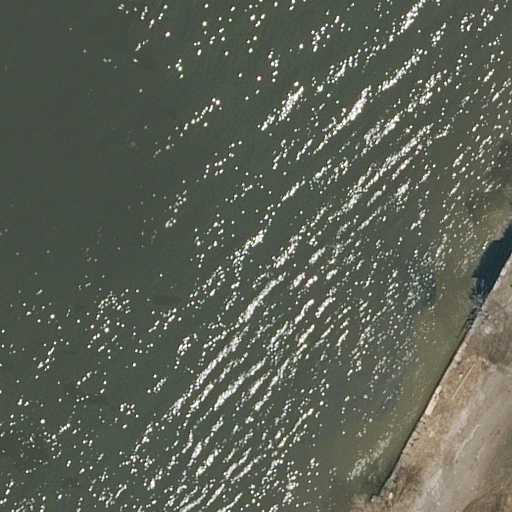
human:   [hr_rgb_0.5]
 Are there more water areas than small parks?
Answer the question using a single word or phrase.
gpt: yes

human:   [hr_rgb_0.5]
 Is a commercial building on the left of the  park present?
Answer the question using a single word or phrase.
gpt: no

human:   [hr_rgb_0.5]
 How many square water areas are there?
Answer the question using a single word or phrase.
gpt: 0

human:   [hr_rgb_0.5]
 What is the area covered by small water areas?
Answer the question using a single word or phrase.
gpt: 0m2

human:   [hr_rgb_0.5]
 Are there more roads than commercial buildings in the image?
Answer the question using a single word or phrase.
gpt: yes

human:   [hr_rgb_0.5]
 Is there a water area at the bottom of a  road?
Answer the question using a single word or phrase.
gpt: no

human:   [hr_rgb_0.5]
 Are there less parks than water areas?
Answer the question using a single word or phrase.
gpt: no

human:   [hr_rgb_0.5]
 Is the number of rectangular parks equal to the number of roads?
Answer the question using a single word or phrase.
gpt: no

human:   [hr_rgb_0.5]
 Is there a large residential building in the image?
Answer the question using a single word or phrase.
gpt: no

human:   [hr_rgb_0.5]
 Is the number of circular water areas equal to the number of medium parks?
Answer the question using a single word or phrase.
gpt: yes

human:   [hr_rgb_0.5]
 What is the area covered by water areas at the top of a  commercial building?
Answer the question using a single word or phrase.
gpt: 0m2

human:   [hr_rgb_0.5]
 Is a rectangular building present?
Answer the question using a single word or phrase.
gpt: no

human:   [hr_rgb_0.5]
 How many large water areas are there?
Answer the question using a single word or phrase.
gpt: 1

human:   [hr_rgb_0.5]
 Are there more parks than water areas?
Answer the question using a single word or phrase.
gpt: no

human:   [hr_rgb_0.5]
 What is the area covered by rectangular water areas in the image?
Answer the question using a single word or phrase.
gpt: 9815m2

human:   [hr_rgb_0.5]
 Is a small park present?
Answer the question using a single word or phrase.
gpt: no

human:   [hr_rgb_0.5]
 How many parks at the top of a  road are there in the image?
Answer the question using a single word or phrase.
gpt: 1

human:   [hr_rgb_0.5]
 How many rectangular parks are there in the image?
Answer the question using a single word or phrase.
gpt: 1

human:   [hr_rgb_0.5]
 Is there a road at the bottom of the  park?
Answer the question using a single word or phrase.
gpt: yes

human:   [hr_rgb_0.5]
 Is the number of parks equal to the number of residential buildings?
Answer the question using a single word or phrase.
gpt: no

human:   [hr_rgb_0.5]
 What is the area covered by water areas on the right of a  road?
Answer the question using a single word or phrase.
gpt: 0m2

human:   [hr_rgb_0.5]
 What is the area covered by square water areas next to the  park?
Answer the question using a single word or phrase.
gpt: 0m2

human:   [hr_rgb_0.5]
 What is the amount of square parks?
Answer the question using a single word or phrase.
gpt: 0

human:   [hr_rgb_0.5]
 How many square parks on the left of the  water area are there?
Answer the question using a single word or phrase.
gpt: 0

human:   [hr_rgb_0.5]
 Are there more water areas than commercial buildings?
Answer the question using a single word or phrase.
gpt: yes

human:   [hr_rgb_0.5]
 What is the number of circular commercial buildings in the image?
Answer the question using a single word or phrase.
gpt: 0

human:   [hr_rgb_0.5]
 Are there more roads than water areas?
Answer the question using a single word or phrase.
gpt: yes

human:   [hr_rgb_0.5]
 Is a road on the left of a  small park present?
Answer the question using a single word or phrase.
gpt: no

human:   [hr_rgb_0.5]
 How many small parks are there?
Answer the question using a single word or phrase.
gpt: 0

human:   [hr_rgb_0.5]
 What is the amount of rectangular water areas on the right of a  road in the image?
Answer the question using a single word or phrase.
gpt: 0

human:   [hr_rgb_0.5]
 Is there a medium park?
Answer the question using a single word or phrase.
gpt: no

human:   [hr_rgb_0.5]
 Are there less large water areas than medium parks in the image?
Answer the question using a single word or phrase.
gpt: no

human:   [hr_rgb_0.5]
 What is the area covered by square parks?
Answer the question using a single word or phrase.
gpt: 0m2

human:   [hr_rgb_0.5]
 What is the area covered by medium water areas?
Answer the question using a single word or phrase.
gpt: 0m2

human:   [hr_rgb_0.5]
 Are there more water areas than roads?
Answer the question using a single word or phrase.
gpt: no

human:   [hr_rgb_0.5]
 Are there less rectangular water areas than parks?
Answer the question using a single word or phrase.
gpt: no